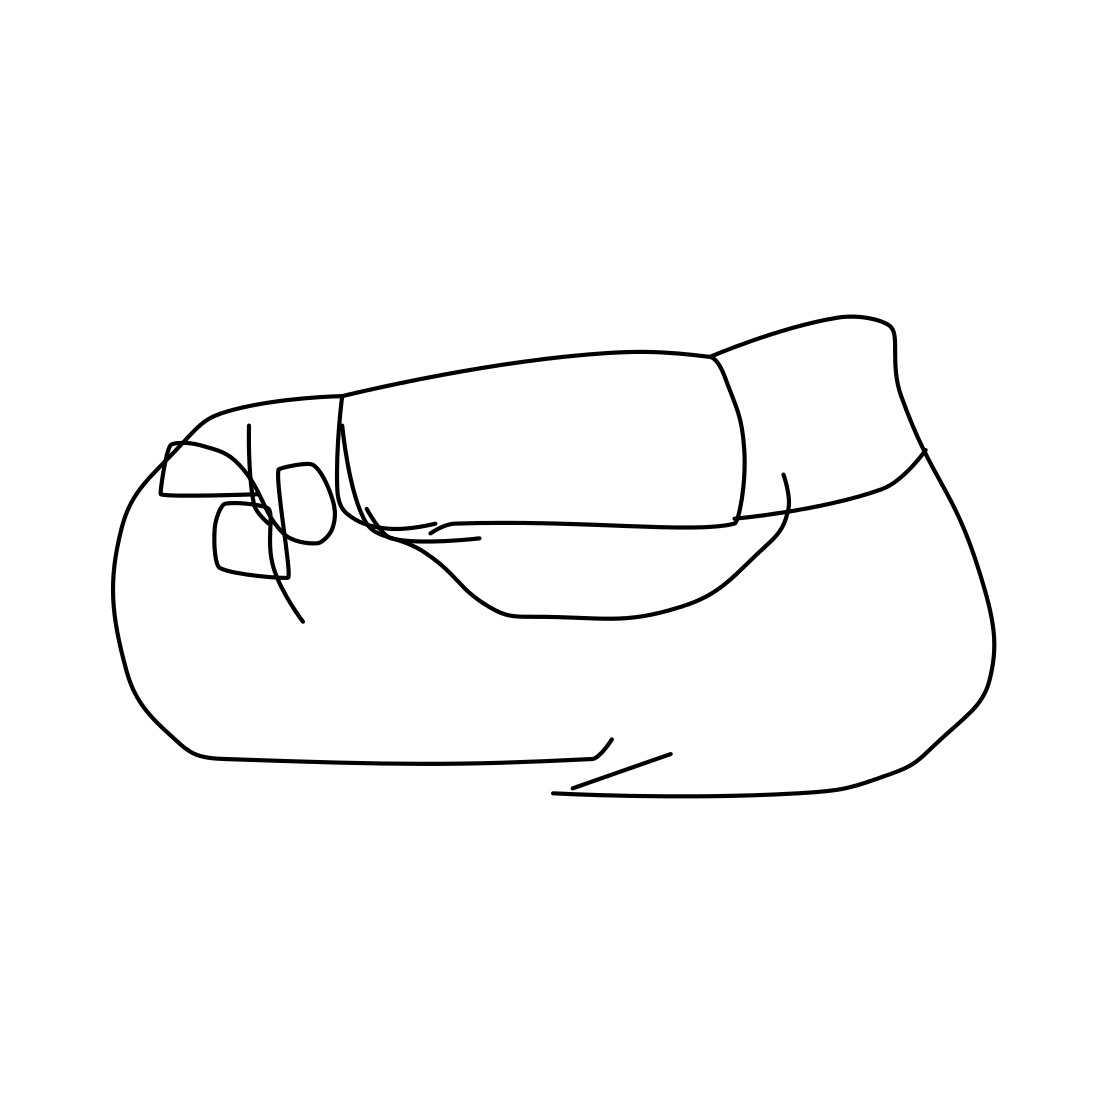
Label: shoe